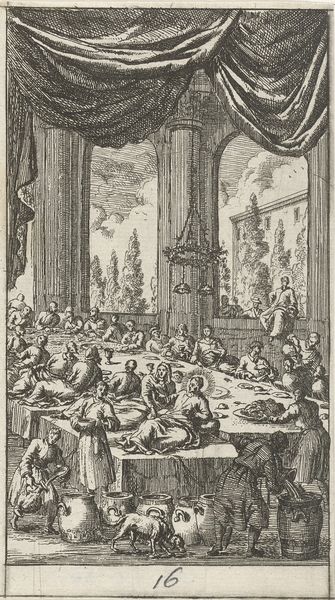
Titel: Bruiloft te Kana
Standort: Amsterdam
Institution: Rijksmuseum
Schlagwörter: homme, chien, drapé, femme, gravure, antiquité, fenêtres, scène, repas, ancien, banquet, intérieur/extérieur, banqueteurs, couchés